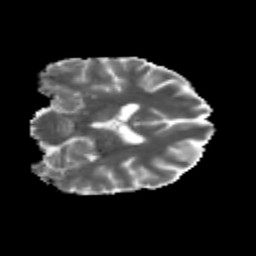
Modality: MD
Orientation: coronal
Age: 22
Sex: male
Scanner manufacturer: siemens
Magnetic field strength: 3 T
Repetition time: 3.5 s
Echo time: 0.125 s